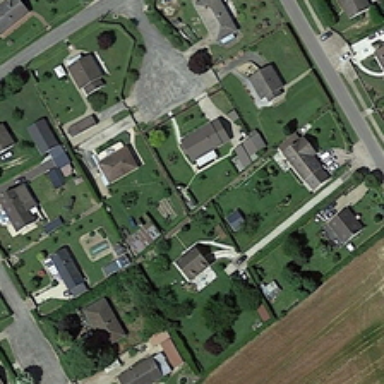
Many buildings and green trees are in a medium residential area .